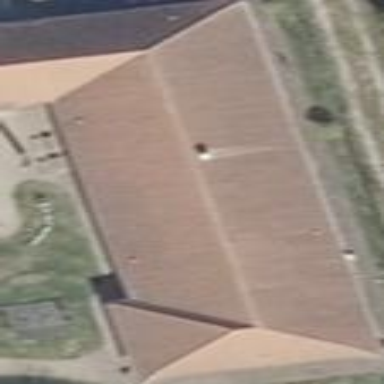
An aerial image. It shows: Kindergarten building.